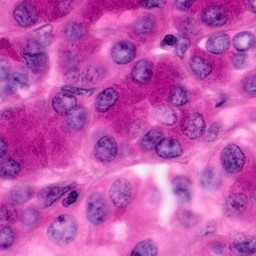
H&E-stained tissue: Pancreatic